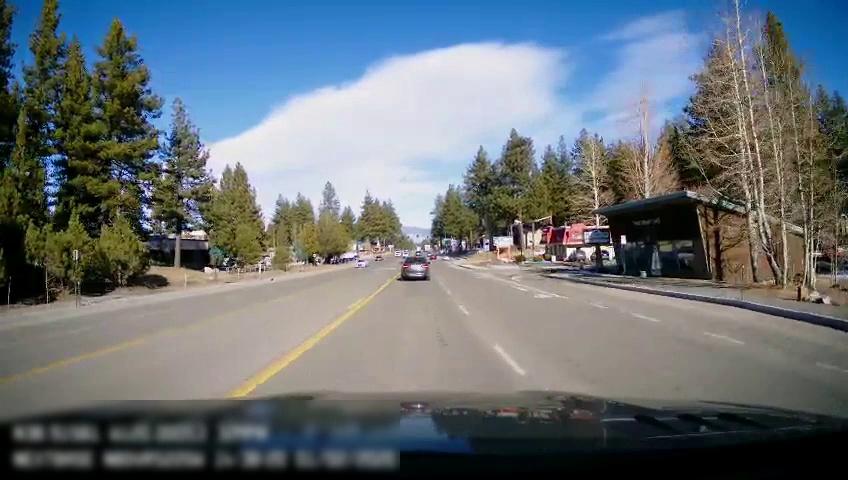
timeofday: Day
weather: Sunny
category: Drivable Space
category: Vehicles | SUV
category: Vehicles | SUV
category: Vehicles | SUV
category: Lanes | Opposite Lane
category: Lanes | Opposite Lane
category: Lanes | Current Lane
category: Lanes | Current Lane